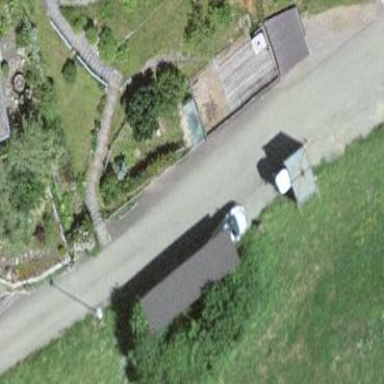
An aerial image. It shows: Garage.